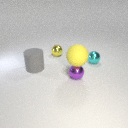
small cyan metal sphere to the right of large gray rubber cylinder